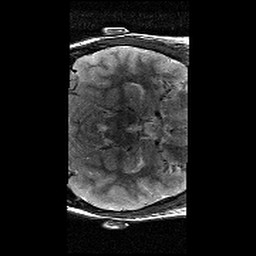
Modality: T2w
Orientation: axial
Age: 13
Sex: female
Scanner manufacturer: siemens
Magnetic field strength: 3 T
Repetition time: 9.23 s
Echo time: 0.067 s